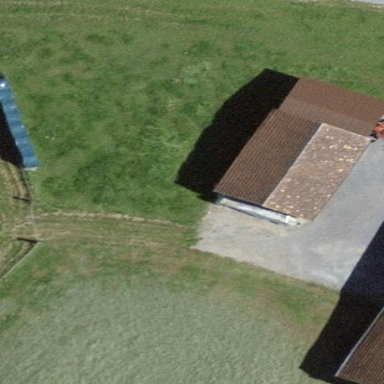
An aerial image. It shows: Rural barn.